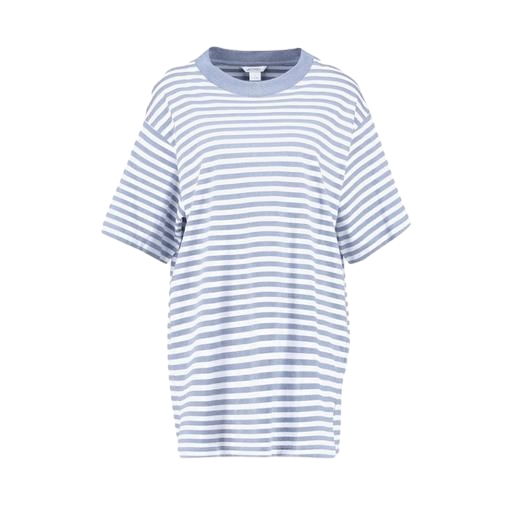
blue short-sleeved striped t-shirt, blue and white striped shirt, striped t-shirt, white background